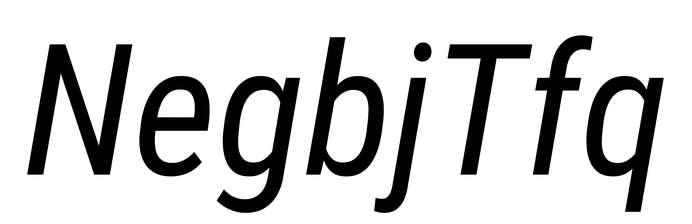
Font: Roboto-Italic_Condensed_Italic